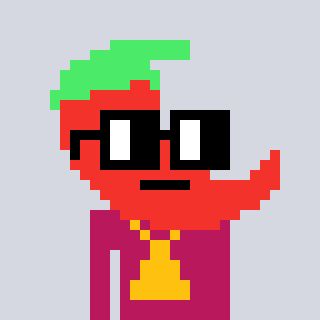
a pixel art character with square black glasses, a chilli-shaped head and a darkpink-colored body on a cool background